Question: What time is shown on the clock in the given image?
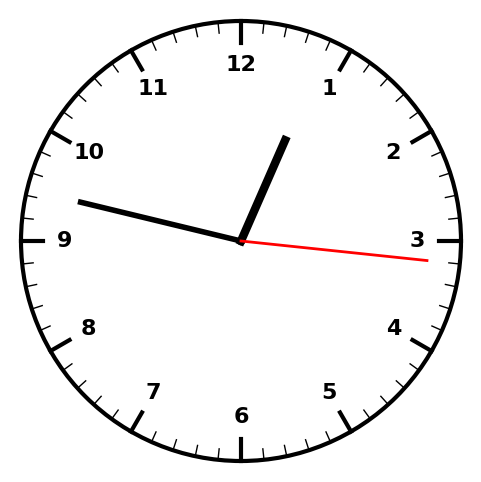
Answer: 12:47:16